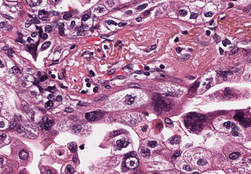
Tumor epithelial tissue: yes
Tumor-associated stroma tissue: yes
Normal tissue: no